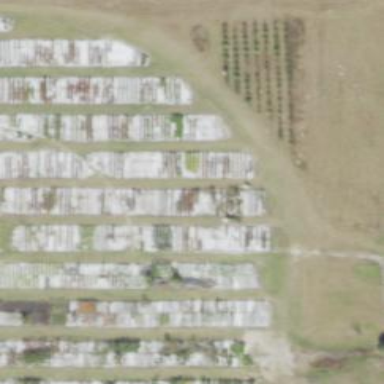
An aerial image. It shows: Plant nursery with trees.